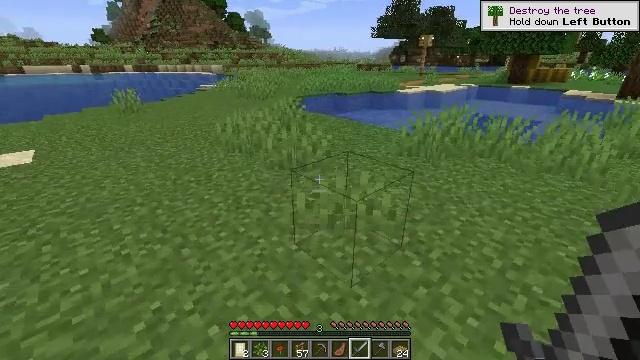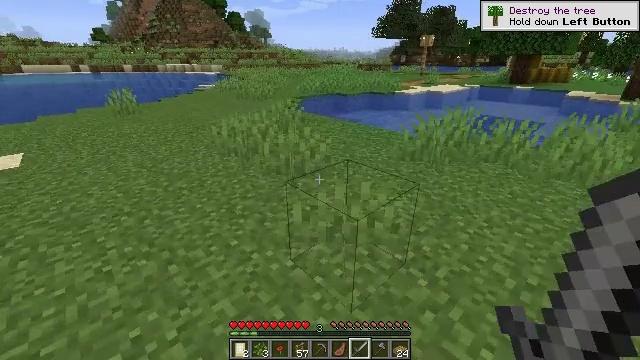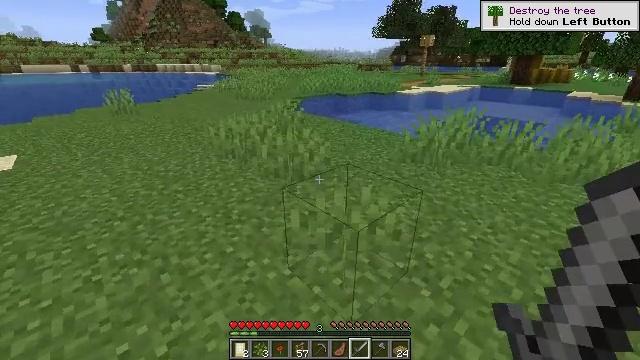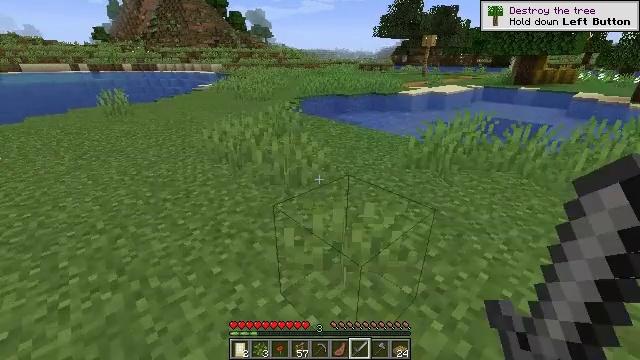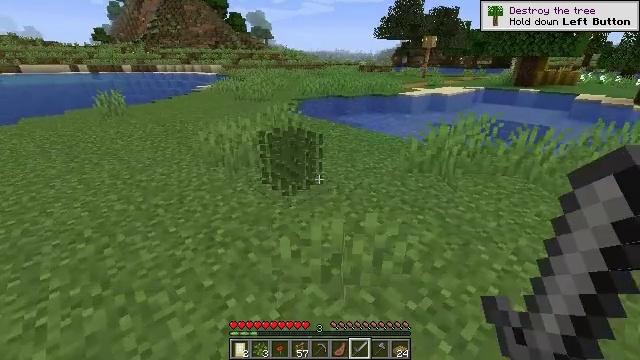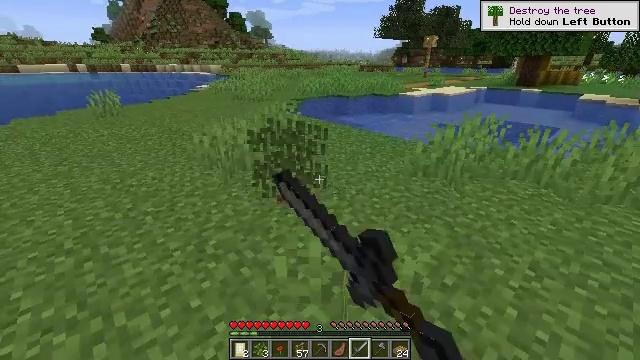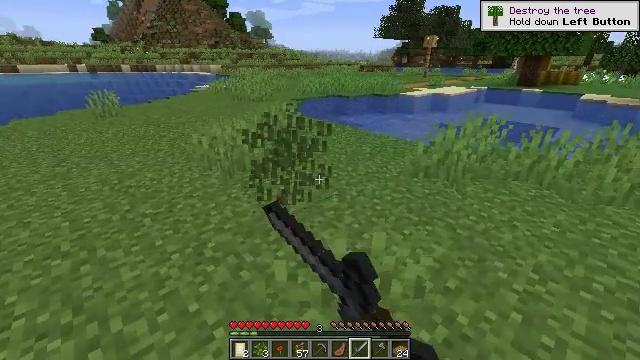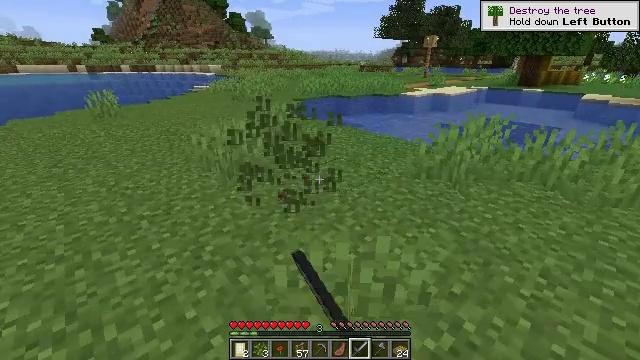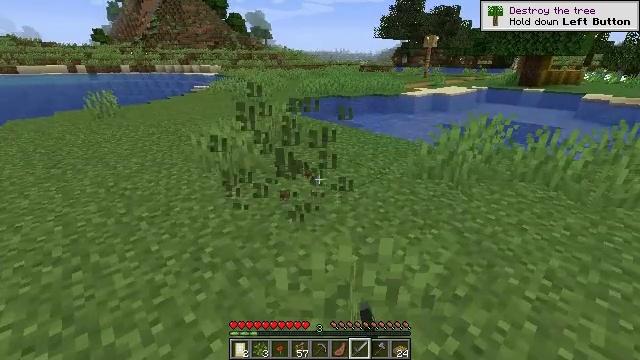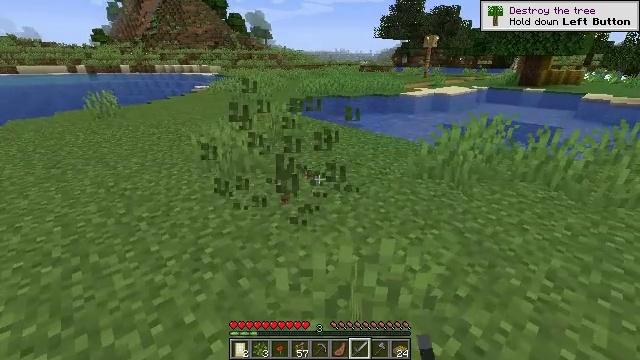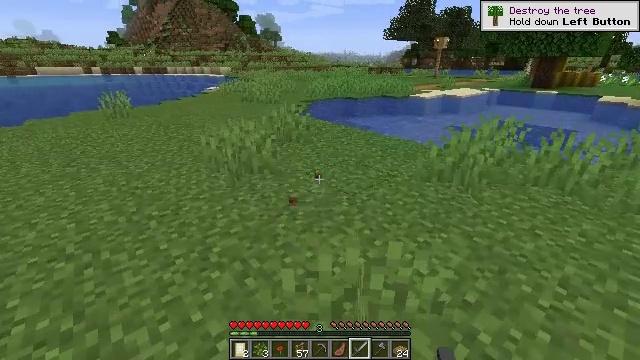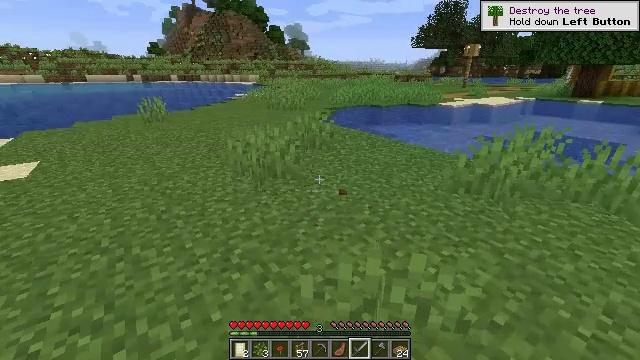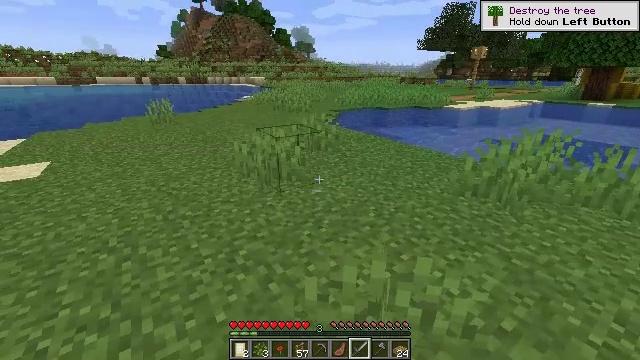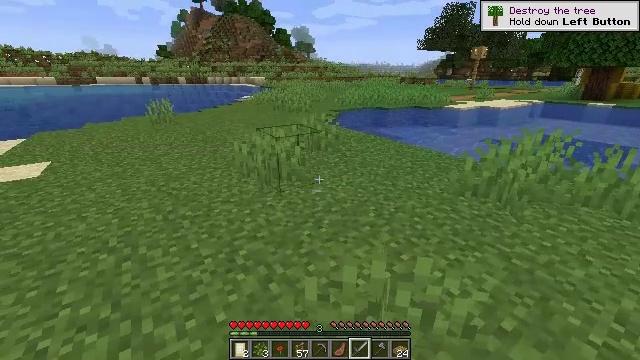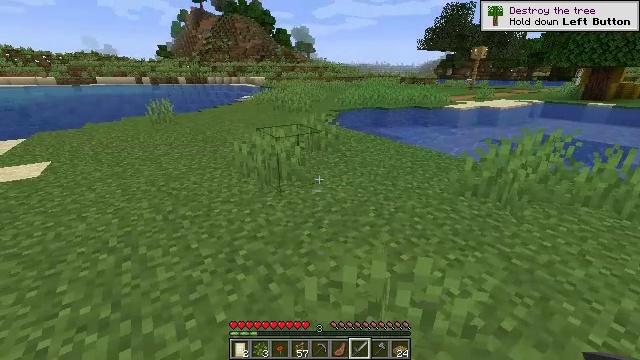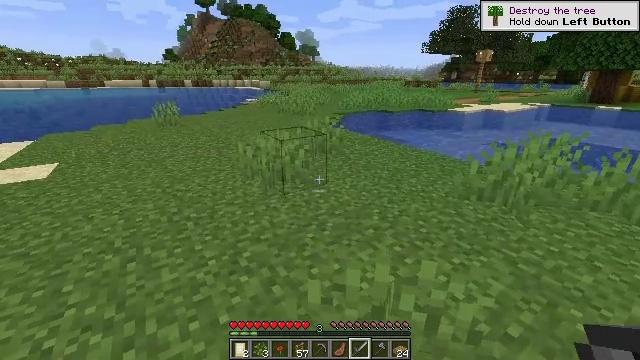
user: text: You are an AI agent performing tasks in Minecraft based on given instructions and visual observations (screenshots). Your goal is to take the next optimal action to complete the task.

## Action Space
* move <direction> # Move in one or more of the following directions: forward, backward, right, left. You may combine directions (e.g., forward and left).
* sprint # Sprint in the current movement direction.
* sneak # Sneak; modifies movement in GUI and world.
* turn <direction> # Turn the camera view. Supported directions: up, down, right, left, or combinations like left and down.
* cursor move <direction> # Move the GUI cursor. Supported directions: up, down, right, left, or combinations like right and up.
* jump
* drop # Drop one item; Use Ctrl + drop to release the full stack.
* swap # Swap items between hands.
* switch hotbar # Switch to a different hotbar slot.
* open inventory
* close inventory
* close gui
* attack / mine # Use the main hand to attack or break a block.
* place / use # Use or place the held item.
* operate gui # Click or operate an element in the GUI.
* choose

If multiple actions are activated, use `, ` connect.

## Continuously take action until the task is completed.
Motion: motion action
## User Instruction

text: Gather grass on the ground.
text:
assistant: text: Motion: move forward
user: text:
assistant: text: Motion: move forward
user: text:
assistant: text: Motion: move forward
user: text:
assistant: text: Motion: move forward, attack / mine
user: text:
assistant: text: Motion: attack / mine
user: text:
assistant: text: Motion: attack / mine
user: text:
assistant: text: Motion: no_op
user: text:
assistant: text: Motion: no_op
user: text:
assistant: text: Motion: no_op
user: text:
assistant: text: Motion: turn left
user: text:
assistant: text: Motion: turn left and up
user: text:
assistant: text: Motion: turn left
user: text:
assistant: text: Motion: no_op
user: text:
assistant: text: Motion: no_op
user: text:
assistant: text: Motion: no_op
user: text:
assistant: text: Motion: turn left
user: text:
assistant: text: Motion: no_op
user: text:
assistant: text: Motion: no_op
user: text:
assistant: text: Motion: no_op
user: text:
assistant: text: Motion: attack / mine
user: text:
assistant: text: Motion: attack / mine
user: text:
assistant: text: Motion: no_op
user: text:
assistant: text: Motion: no_op
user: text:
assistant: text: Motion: no_op
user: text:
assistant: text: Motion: turn down
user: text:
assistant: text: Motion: turn right and down
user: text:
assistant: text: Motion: turn right and down
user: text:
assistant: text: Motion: turn right and down
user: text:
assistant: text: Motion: no_op
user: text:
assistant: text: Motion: no_op